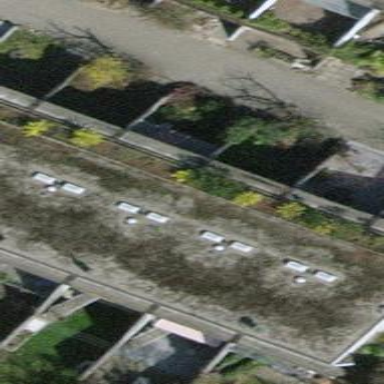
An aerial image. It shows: Terrace building.